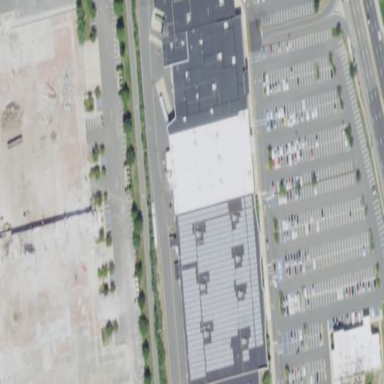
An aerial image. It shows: Mall building.